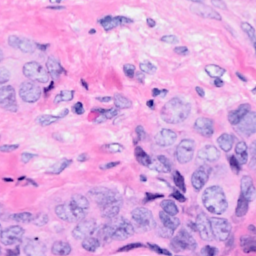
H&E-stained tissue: Breast